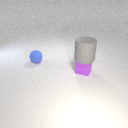
small blue rubber sphere behind small purple rubber cube